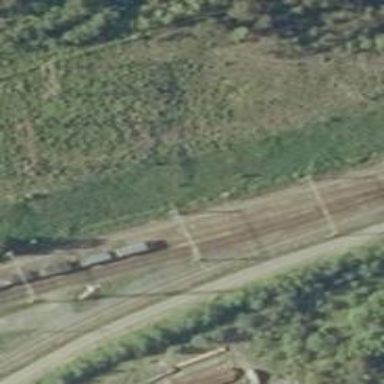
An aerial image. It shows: Rail yard with electrified contact lines for the trains.